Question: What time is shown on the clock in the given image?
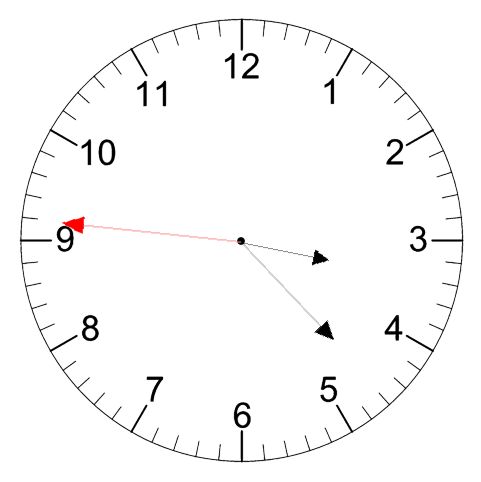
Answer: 03:22:46